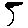
Label: tree